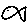
Label: fish